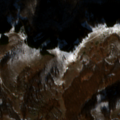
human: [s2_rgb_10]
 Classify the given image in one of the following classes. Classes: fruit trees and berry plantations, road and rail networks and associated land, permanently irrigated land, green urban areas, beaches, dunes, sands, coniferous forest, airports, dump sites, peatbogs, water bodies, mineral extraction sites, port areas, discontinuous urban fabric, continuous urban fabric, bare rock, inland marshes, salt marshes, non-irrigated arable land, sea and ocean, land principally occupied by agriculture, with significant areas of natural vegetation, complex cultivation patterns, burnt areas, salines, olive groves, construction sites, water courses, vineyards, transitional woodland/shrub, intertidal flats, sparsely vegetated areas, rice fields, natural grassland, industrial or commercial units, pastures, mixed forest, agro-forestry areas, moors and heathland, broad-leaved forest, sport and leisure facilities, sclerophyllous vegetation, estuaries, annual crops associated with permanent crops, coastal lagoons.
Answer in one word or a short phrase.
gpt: broad-leaved forest, natural grassland, transitional woodland/shrub